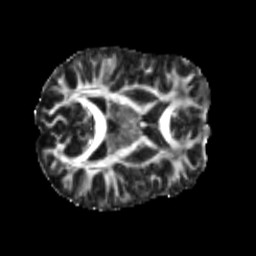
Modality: FA
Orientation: axial
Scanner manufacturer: siemens
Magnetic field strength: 3 T
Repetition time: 4 s
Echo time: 0.0594 s